Question: Having form code to upload file in php,see code:
'''
<html>
<body>
<form action="ok.php" method="get">
Name: <input type="ghf" name="str"><br>
<input type="submit">
</form>
</body>
</html>
'''
Check image:

But of we open this form in different browsers it saying as Browse in firefox and Choose file in Chrome(refer to image,on top is chrome,second is firefox)
Question is i want to change name of this Choose file or Browse,is it possible?If yes how?
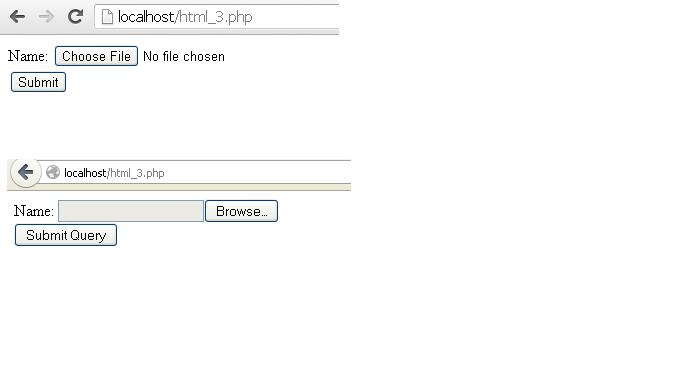
Answer: Appearance of file type field is different with different browsers.
Default behavior of chrome does not display textbox and button for the file type fields.
You can refer this <URL> for solution.